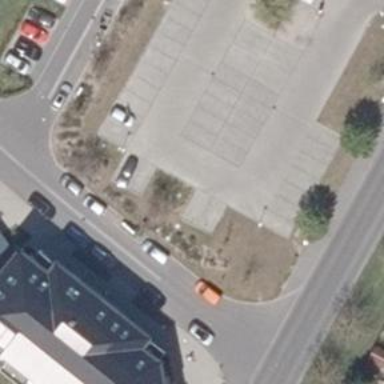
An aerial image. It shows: Parking aisle designated as service road.